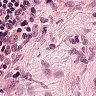
Metastatic tissue present: no